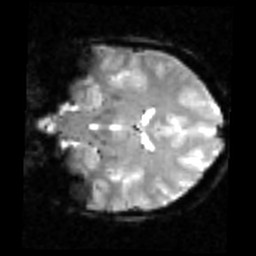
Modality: inplaneT2
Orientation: coronal
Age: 20
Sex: female